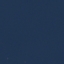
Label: SeaLake